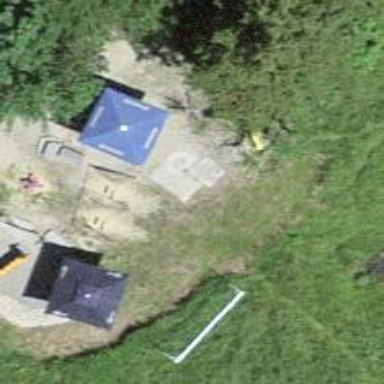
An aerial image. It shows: Playground area for leisure land.